Question: I need to have a permission from facebook for an app i am creating. For that a simulator build should be present to send it to them. I followed the steps as per facebook says but i dont get the build. The process gets failed.What am i doing wrong. I have attached a screenshot showing what my code looks like.
I get the error:
'xcodebuild: error: The directory /Users/admin does not contain an Xcode project.'

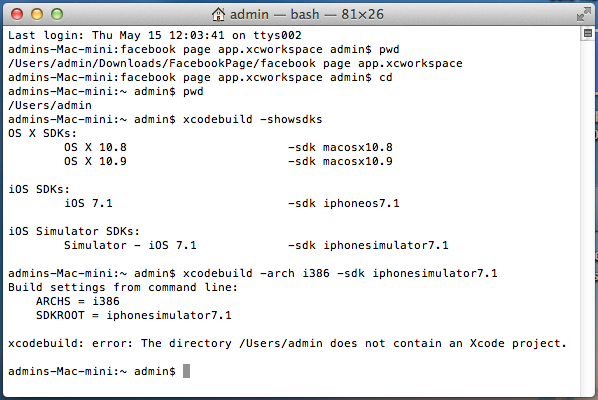
Answer: You misspelled the 'cd' command.
Try
'''
cd ..
'''
instead.